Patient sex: F
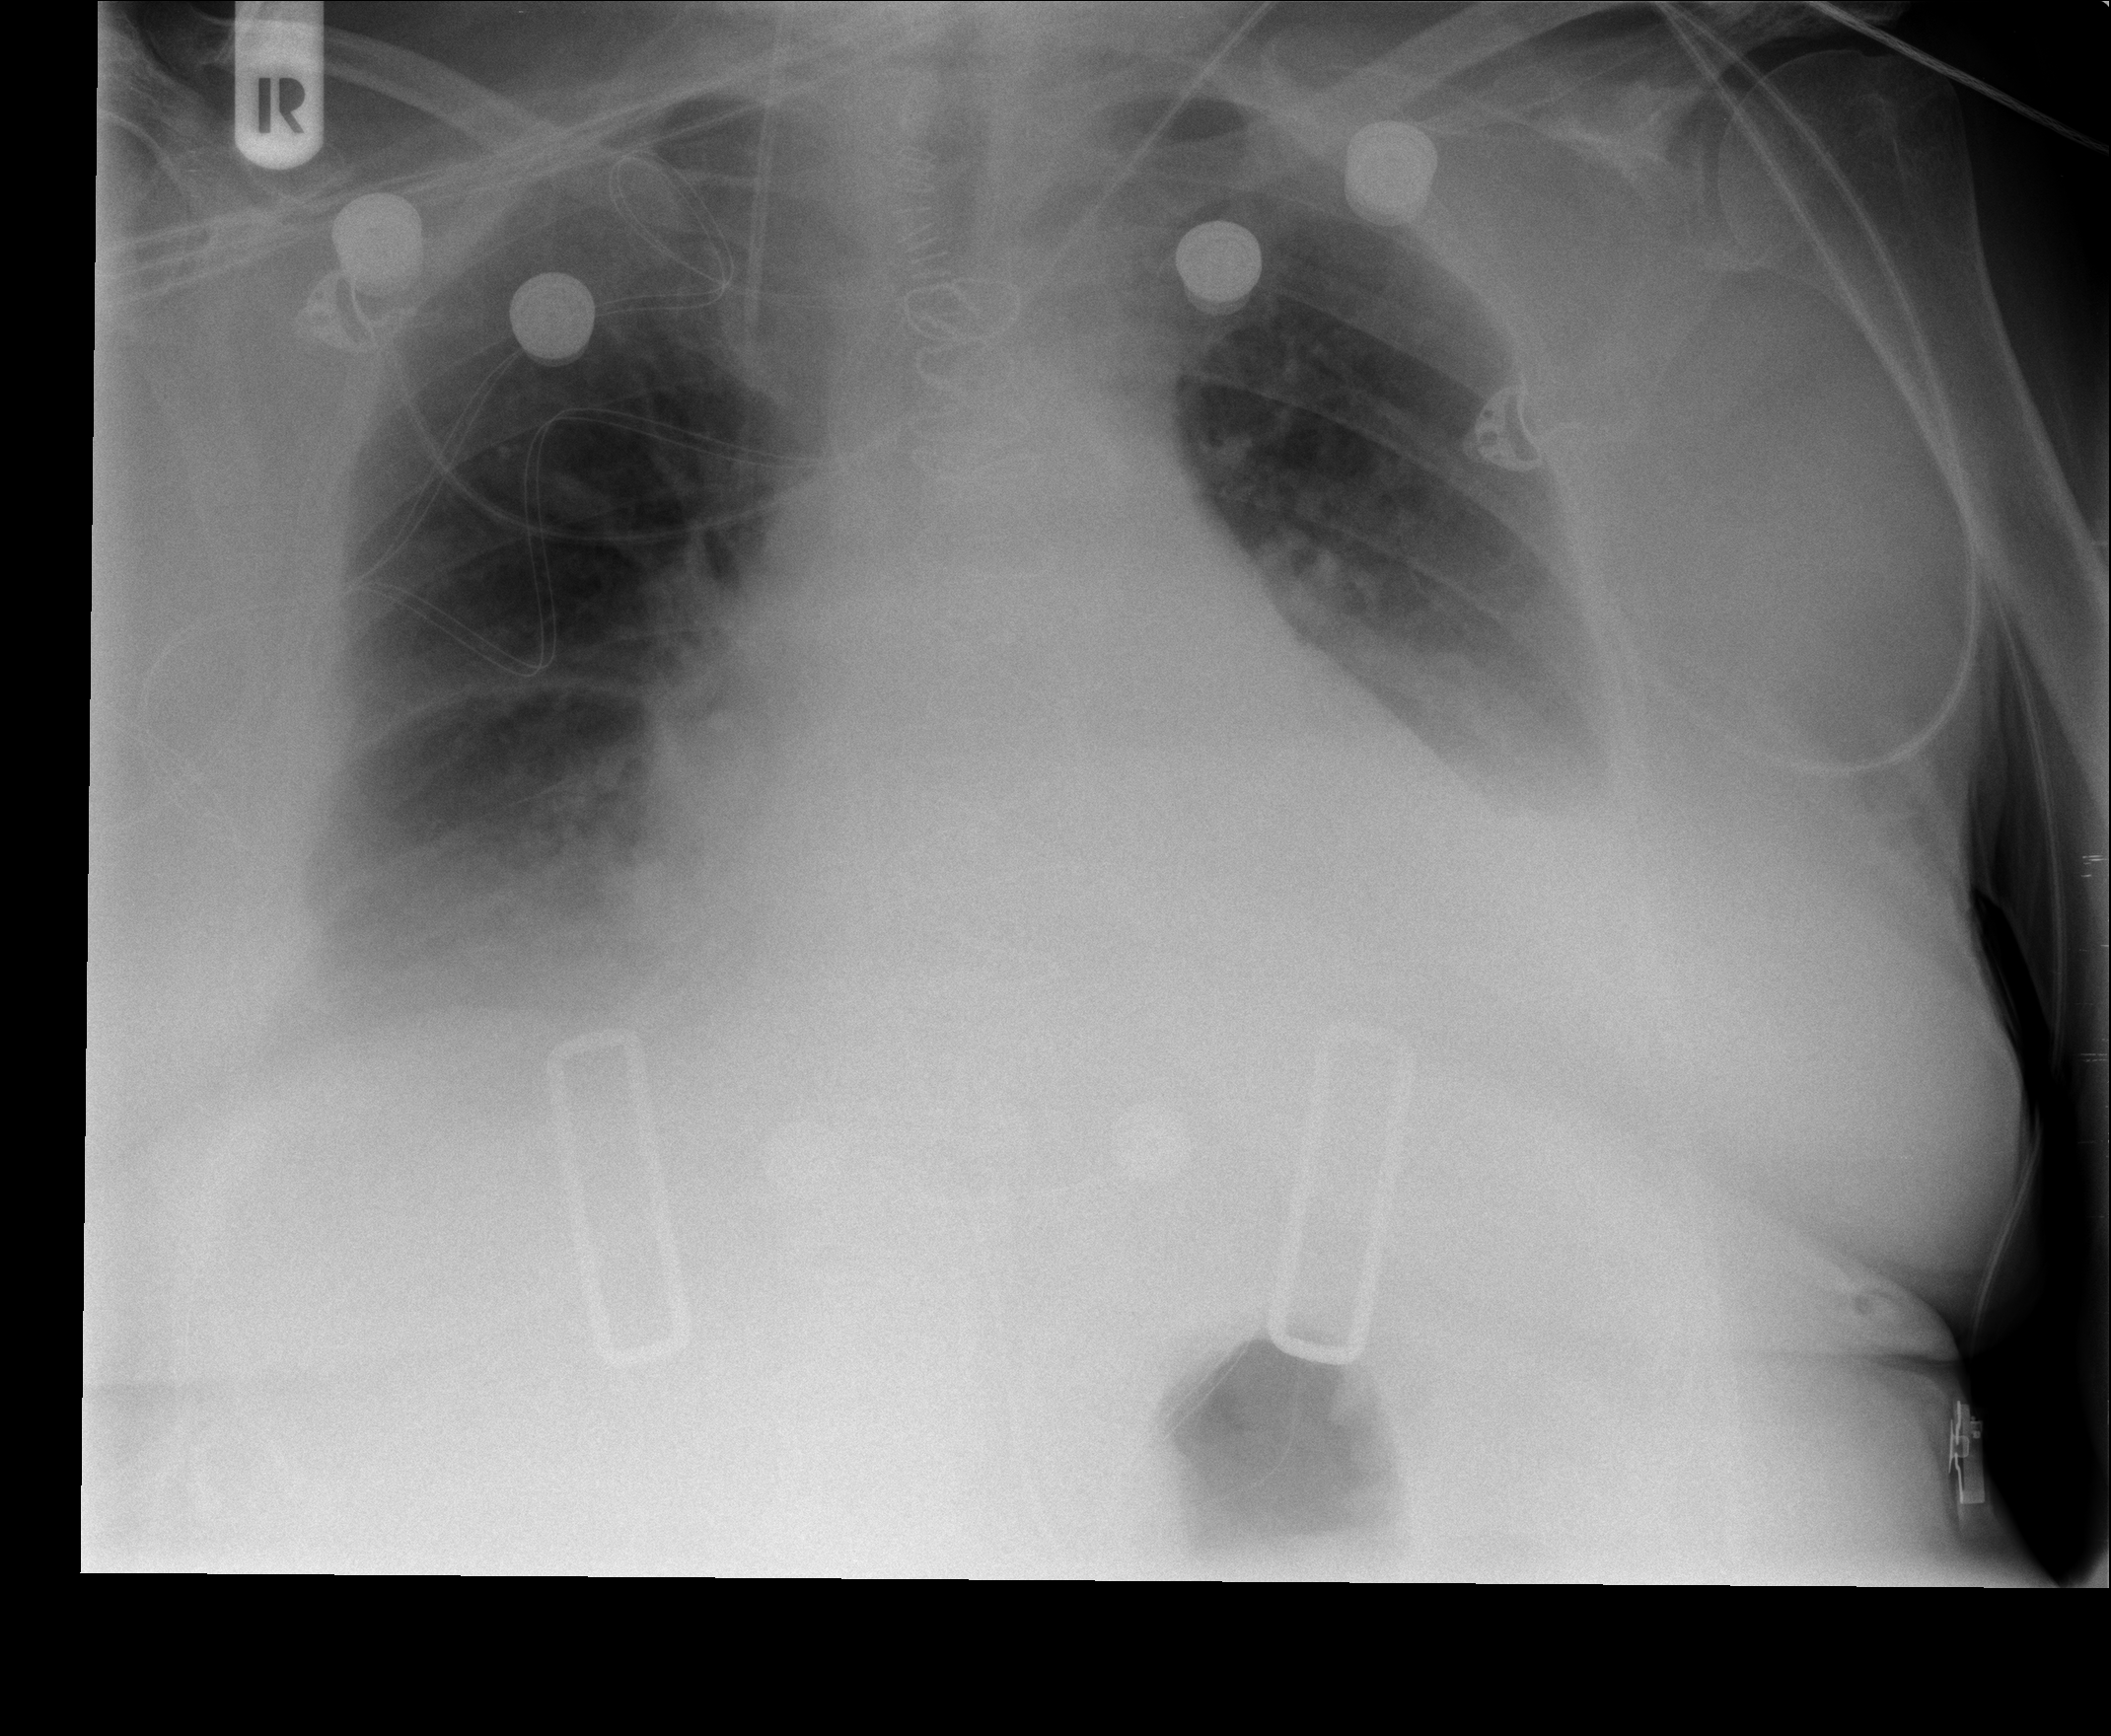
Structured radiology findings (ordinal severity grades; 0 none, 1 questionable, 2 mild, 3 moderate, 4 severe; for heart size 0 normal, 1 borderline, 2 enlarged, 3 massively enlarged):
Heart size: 1
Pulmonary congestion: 2
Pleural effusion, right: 1
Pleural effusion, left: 2
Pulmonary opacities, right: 0
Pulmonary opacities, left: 0
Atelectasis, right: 2
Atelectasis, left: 2